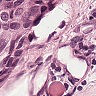
Metastatic tissue present: no